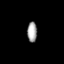
Tissue: lung
Cell type: Endothelial cells
Senescence score: 0.631
Nuclear area (px): 195
Mean DAPI intensity: 161.59